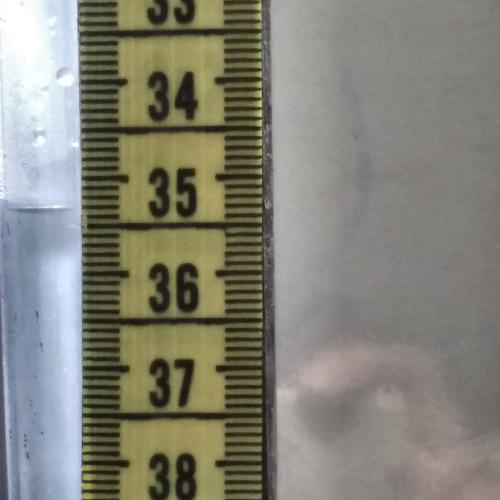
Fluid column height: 35.3 cm